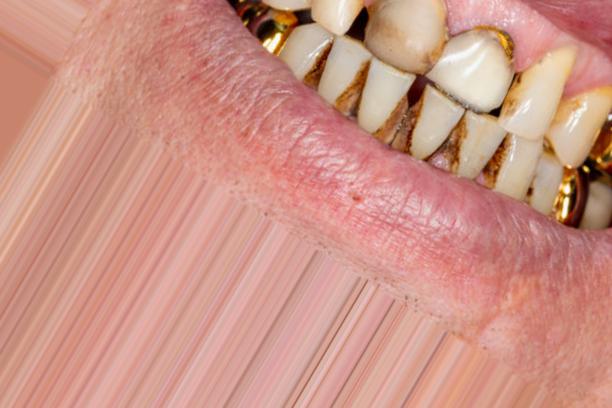
Condition: Caries